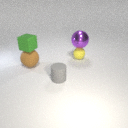
small yellow rubber sphere behind large brown rubber sphere